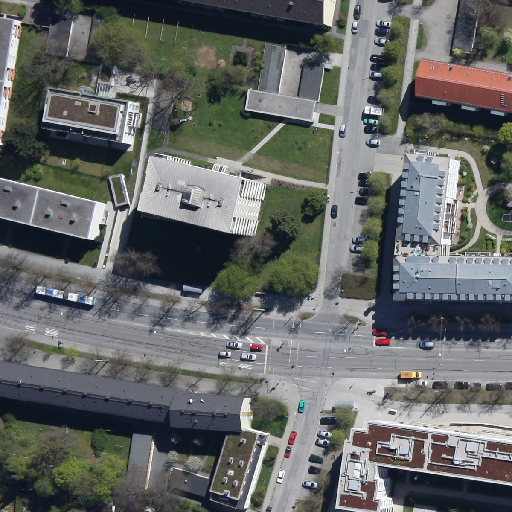
Referring expression: building along the road